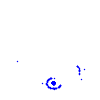
Particle: pion